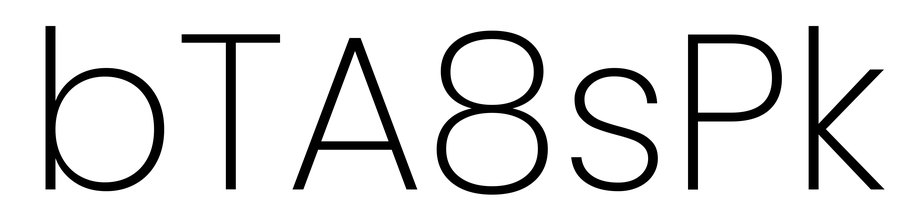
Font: Poppins-ExtraLight